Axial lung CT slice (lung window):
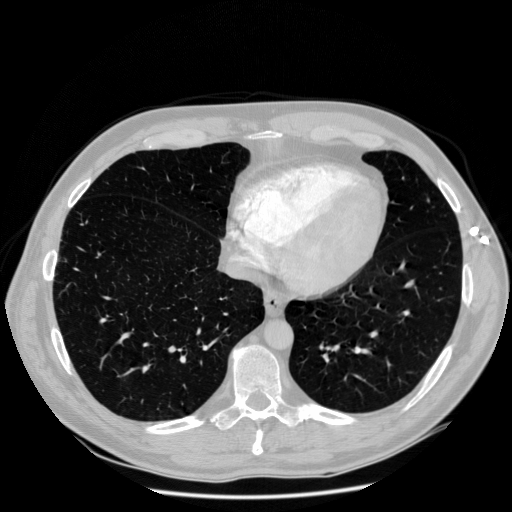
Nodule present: no